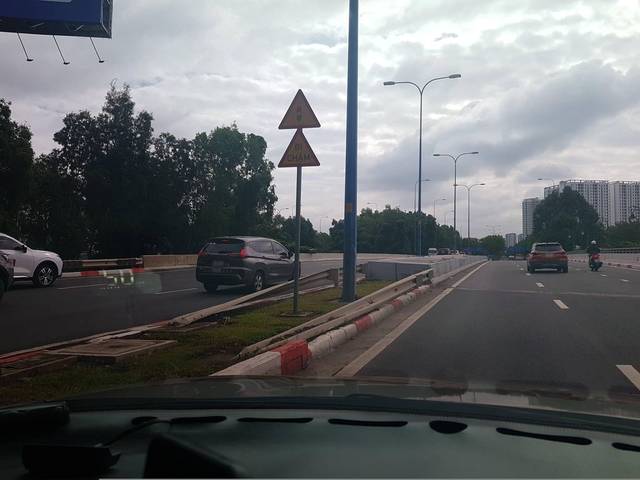
Region: Vietnam
Coordinates: 10.781, 106.738